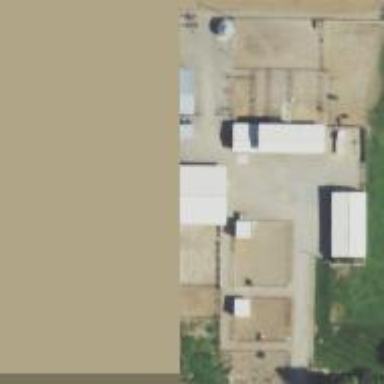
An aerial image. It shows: Farmyard area.